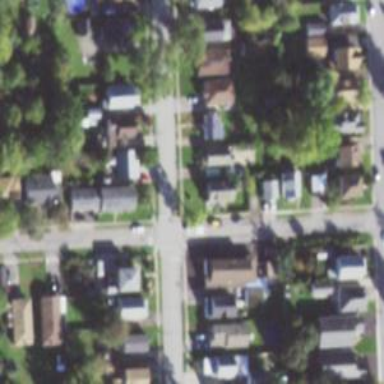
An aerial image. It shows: Road with stop sign.